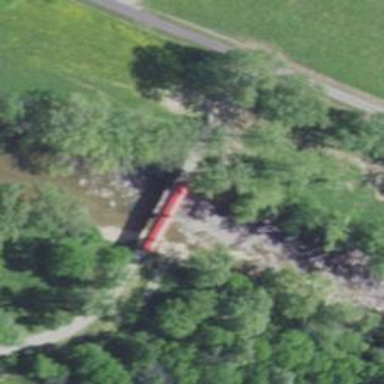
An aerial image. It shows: Covered bridge over service road.